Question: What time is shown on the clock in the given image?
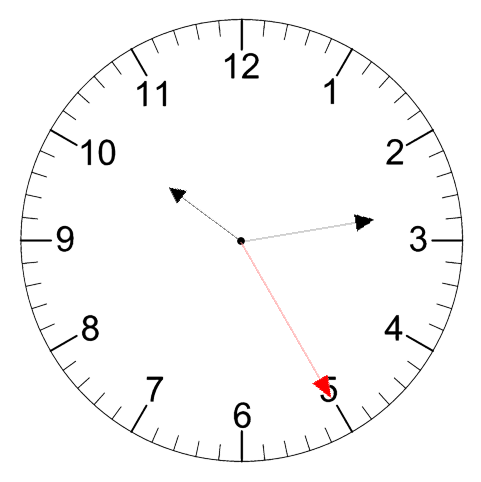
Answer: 10:13:25